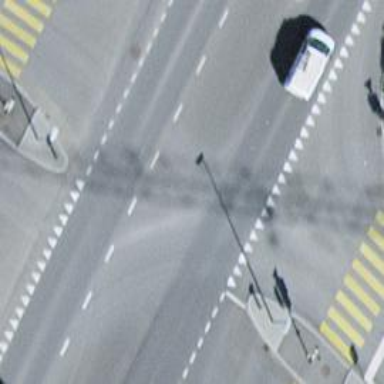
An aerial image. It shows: Primary highway with asphalt surface and separate sidewalk.